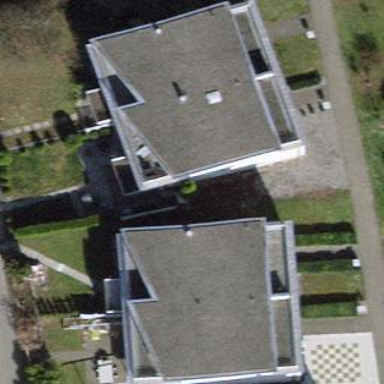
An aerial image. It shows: Terrace building.